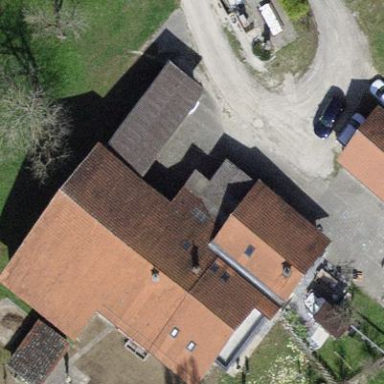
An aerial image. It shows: Farmyard in rural farm setting.